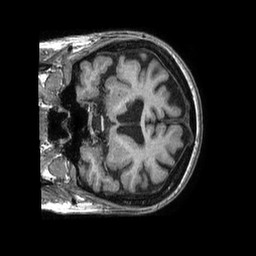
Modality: T1w
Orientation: coronal
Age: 73
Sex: female
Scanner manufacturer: philips
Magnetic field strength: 1.5 T
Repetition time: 0.00753 s
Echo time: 0.003415 s